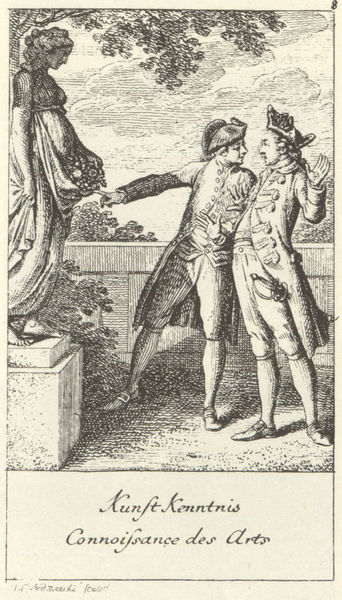
Titel: Natürliche und affektierte Handlungen des Lebens. Zweite Folge. (Zwölf Blätter)
Künstler: Daniel Nikolaus Chodowiecki
Schlagwörter: baum, blätter, wolken, blume, blumen, finger, frau, männer, obst, tuch, sockel, stein, früchte, skulptur, statue, bauch, zeigen, betrachter, druck, text, degen, dreispitz, kunst, deuten, sstich, diskurs, debatte, kunstkenntnis, kenntnis, kenntni, debaatte